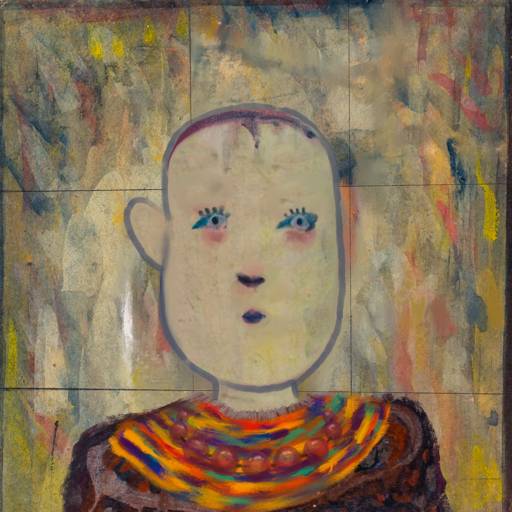
Background: GypsyMother, Head And Neck Front: Hill_Girl, Face Front: Hill_Girl, Bust: Hypocrite, Hair Front: Blank, Head Accessory: Blank, Second Necklace: An_Impression_2, Necklace: Irani_2, Baby: Blank